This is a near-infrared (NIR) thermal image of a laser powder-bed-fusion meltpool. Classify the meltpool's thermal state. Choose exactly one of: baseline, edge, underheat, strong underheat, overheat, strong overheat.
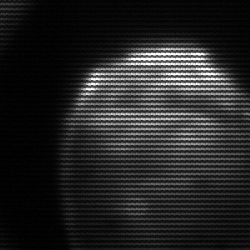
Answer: edge